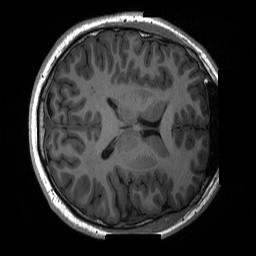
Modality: T1w
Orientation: axial
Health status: ill
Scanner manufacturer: siemens
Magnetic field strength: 3 T
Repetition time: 2.3 s
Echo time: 0.00226 s